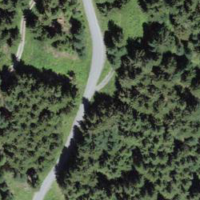
EUNIS habitat code: 43
Species observed at this site:
Angelica sylvestris